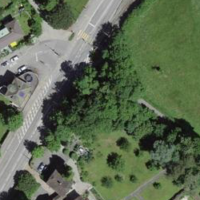
EUNIS habitat code: 25
Species observed at this site:
Buxus sempervirens